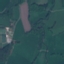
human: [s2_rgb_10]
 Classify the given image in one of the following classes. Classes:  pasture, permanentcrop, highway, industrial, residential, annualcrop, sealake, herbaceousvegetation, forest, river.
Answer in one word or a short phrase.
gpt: Pasture